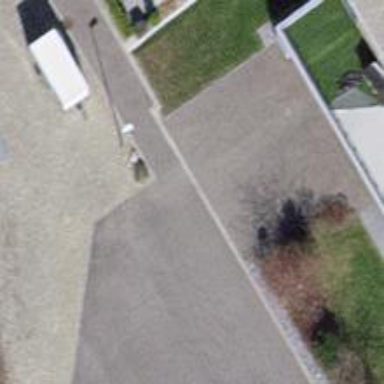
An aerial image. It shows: Asphalt road in residential area.